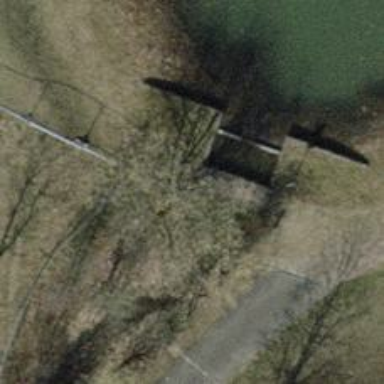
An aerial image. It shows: Path leading to bridge.